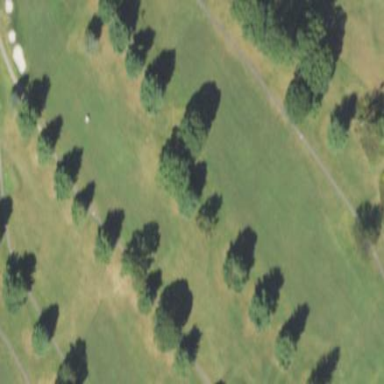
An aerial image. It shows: Grassy area designated as golf fairway.